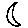
Label: moon